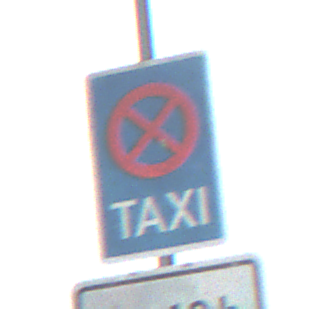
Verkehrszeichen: Taxenstand
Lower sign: ZeitangabenOhneBeschraenkungAufWochentage1
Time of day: Midday
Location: Roofed (Beach)
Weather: Overcast
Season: NotSpecified
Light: Natural